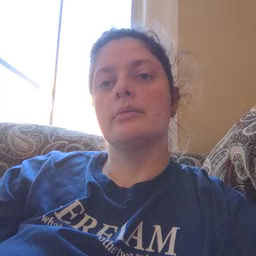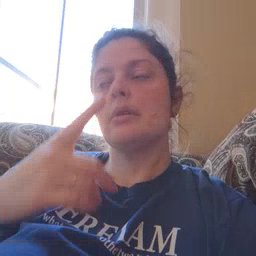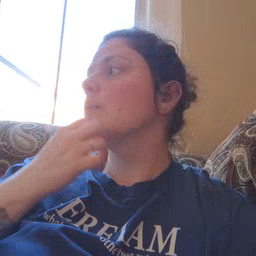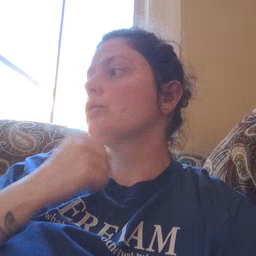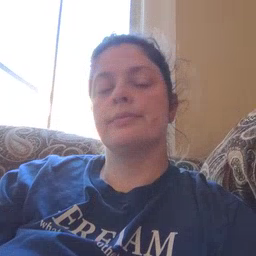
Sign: underwear